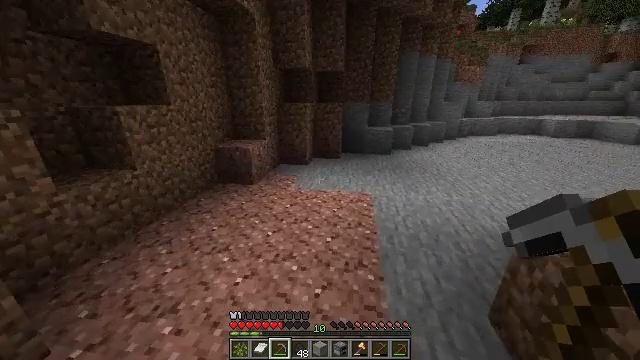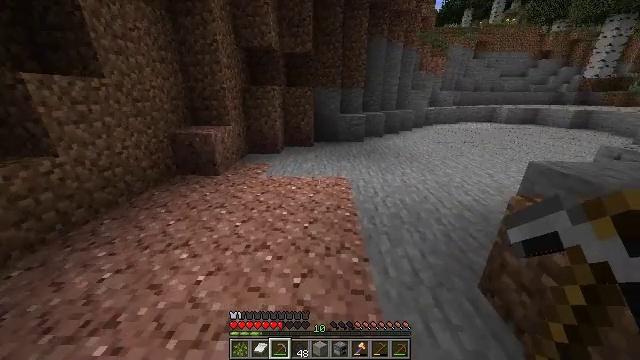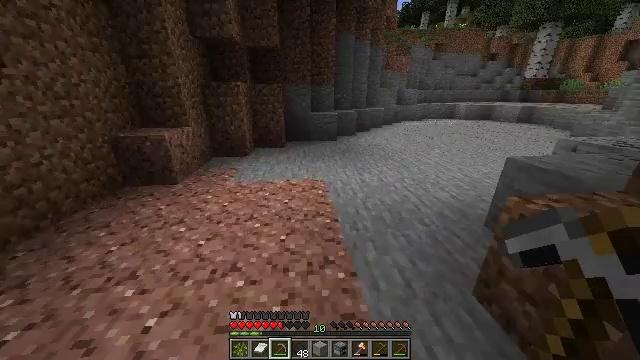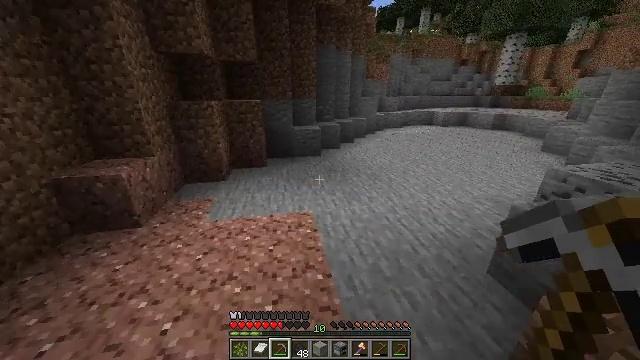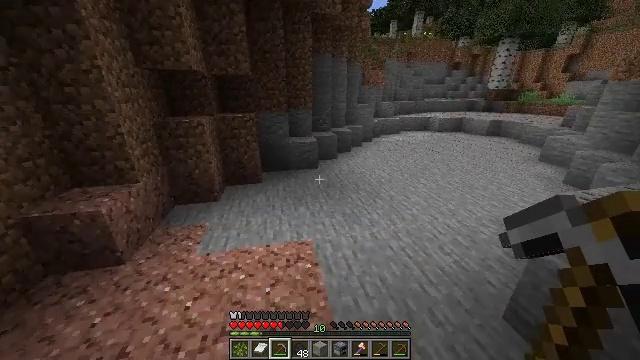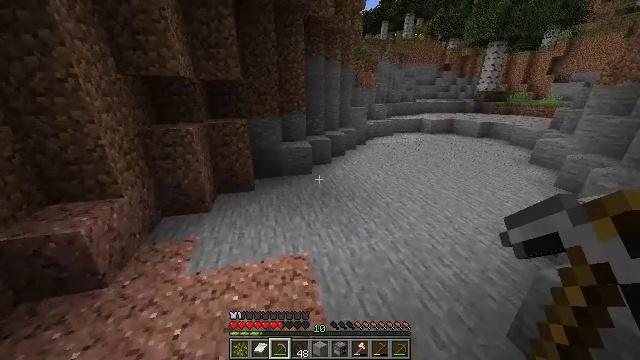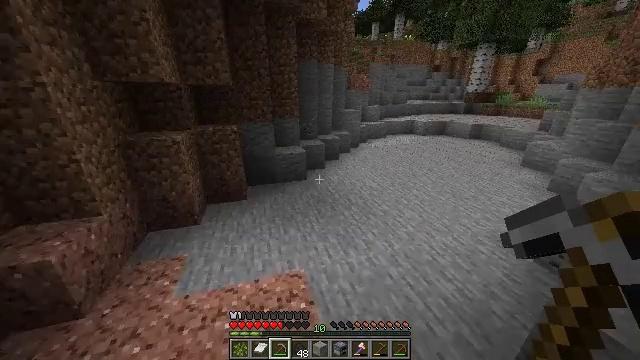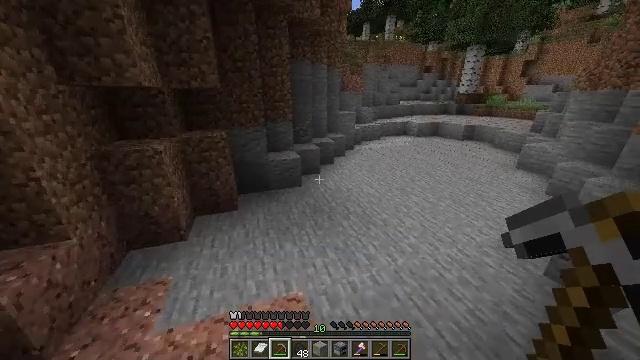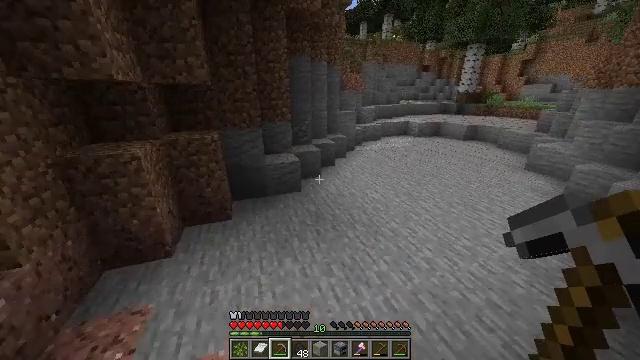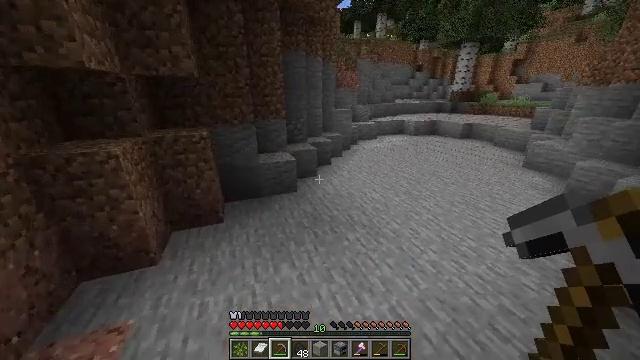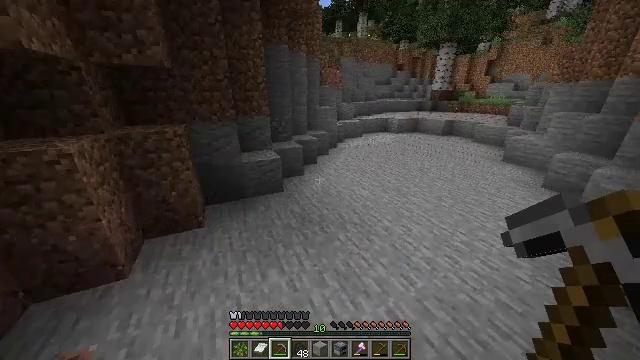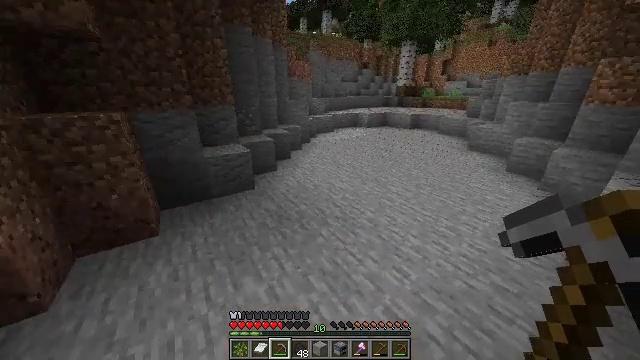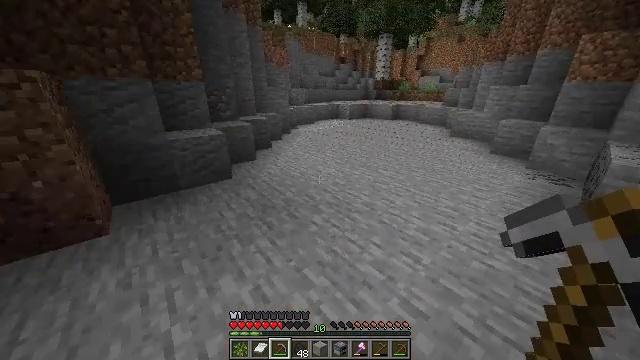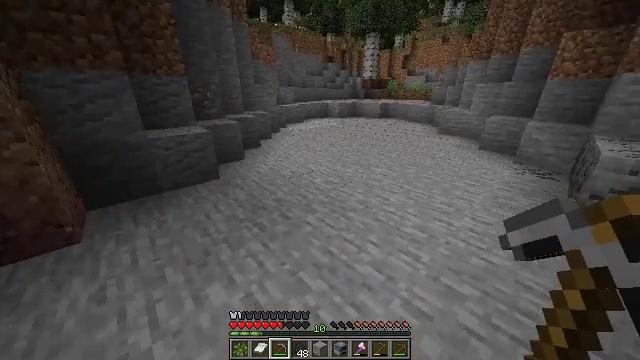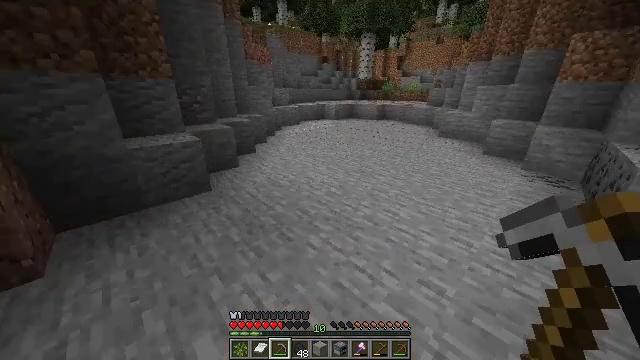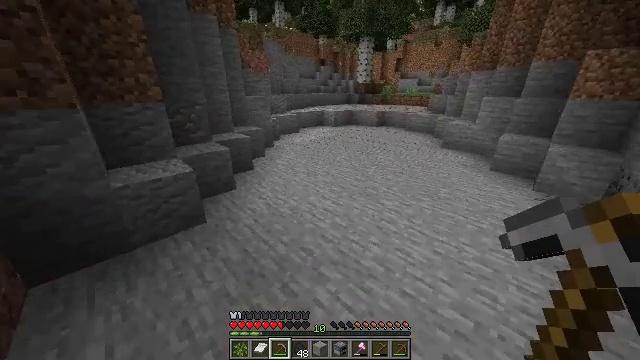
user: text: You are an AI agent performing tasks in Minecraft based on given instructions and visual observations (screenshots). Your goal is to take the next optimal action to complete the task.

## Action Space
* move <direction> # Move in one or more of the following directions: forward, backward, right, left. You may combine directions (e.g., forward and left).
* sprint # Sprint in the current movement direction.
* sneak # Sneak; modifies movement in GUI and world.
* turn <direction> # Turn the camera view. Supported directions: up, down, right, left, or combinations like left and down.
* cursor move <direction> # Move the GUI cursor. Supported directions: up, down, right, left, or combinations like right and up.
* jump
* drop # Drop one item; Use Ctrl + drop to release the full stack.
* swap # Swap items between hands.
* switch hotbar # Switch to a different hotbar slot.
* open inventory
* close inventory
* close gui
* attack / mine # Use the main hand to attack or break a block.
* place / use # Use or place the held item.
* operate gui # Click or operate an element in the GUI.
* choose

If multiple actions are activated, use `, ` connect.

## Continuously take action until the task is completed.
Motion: motion action
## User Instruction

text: Put back the crafting table.
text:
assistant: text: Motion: move forward, turn right and down, jump
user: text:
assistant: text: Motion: move forward, turn right, jump
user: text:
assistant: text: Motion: move forward, turn right, jump
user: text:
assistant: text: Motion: move forward, sprint, turn right, jump
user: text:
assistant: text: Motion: move forward, sprint, turn right, jump
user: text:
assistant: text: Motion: move forward, sprint, turn right, jump
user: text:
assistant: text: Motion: move forward, sprint, turn right, jump
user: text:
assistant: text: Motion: move forward, jump
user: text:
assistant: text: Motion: move forward, turn right, jump
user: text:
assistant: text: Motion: move forward, turn right, jump
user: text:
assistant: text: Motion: move forward, turn right, jump
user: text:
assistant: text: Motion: move forward, sprint, turn right, jump
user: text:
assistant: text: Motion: move forward, sprint, turn right, jump
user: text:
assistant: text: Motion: move forward, sprint, turn right, jump
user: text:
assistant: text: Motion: move forward, sprint, jump
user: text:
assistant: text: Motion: move forward, jump
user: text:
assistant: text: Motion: move forward, jump
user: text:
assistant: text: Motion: move forward, jump
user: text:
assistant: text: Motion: move forward, sprint, jump
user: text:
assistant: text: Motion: move forward, sprint, jump
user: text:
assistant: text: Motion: move forward, sprint, jump
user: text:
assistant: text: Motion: move forward, sprint, turn right, jump
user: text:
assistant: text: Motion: move forward, turn right, jump
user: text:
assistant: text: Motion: move forward, turn right and down, jump
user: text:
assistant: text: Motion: move forward, turn right, jump
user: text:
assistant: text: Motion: move forward, jump
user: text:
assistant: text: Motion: move forward, jump
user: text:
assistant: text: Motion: move forward, sprint, jump
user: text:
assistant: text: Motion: move forward, sprint, turn right, jump
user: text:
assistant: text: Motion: move forward, sprint, jump